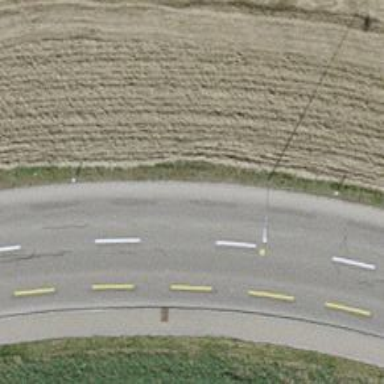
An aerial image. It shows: Tertiary road with asphalt surface. There is sidewalk on the left and cycle lane on the left side of the road.